Question: I currently have a variable with contains 10 characters, being either 1's or 0's, each of which represent a permission key.
Now, as I also have the UAC panel imbedded in my program, I'ld like to have the ability to control who can do what by enableing/disableing features based on that key.
An example of the key would be: '<PHONE>'.
The control with which I change people's keys, is a list of 10 checkboxes.
E.g. '<PHONE>' would only give control over the UAC, and all other features can be enabled by checking it's corresponding checkbox in the UAC and updating the key.
How should I be approaching the matter of automatically filling the checkboxes based on the permission key when I select a different user?
Note: Here's a screenshot of how the UAC panel looks for now, just to give you an idea of how my form is set up.

Just thought I should give you guys a clear example of what I'm trying to do, so I wrote this massive piece of code, which I know would work, but it'd be too much of a performance hit to actually use in my program like this:
'''
If Mid(pkeys, 1, 1) = "1" Then
chkUAC.Checked = True
End If
If Mid(pkeys, 2, 1) = "1" Then
chkPInv.Checked = True
End If
If Mid(pkeys, 3, 1) = "1" Then
chkVInv.Checked = True
End If
If Mid(pkeys, 4, 1) = "1" Then
chkCheck.Checked = True
End If
If Mid(pkeys, 5, 1) = "1" Then
chkPMap.Checked = True
End If
If Mid(pkeys, 6, 1) = "1" Then
chkVMap.Checked = True
End If
If Mid(pkeys, 7, 1) = "1" Then
chkTele.Checked = True
End If
If Mid(pkeys, 8, 1) = "1" Then
chkHeal.Checked = True
End If
If Mid(pkeys, 9, 1) = "1" Then
chkDart.Checked = True
End If
If Mid(pkeys, 10, 1) = "1" Then
chkWhiteList.Checked = True
End If
'''
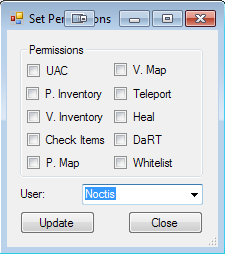
Answer: I would make a 'List(Of CheckBox)' that holds a reference to each permission checkbox in the order that you have the bits in the permission key.
Then, when your 'OnSelectedIndexChanged' event is fired, you take the permission key of the selected user and convert it to a char array.
Then loop through that char array while iterating an index value so that you can set the 'cbList[index].checked' equal to the boolean value of the current char.
---
It would be something like this:
You would declare the List:
'''
Dim cbList = New List(Of CheckBox)
'''
Somewhere you would initialize it:
'''
With cbList
.Add(chkUAC)
.Add(chkPInv)
.Add(chkVInv)
.Add(chkCheck)
.Add(chkPMap)
.Add(chkVMap)
.Add(chkTele)
.Add(chkHeal)
.Add(chkDart)
.Add(chkWhiteList)
End With
'''
Then you would loop through and assign on index changed:
'''
Protected Sub ddlUser_SelectedIndexChanged(sender As Object, e As EventArgs) Handles ddlUser.SelectedIndexChanged
Dim i = 0
For Each c In ddlUser.SelectedValue.ToCharArray
cbList(i).Checked = c = "1"
i += 1
Next
End Sub
'''